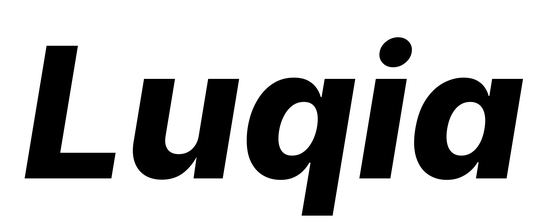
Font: Inter-Italic_ExtraBold_Italic